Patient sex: F
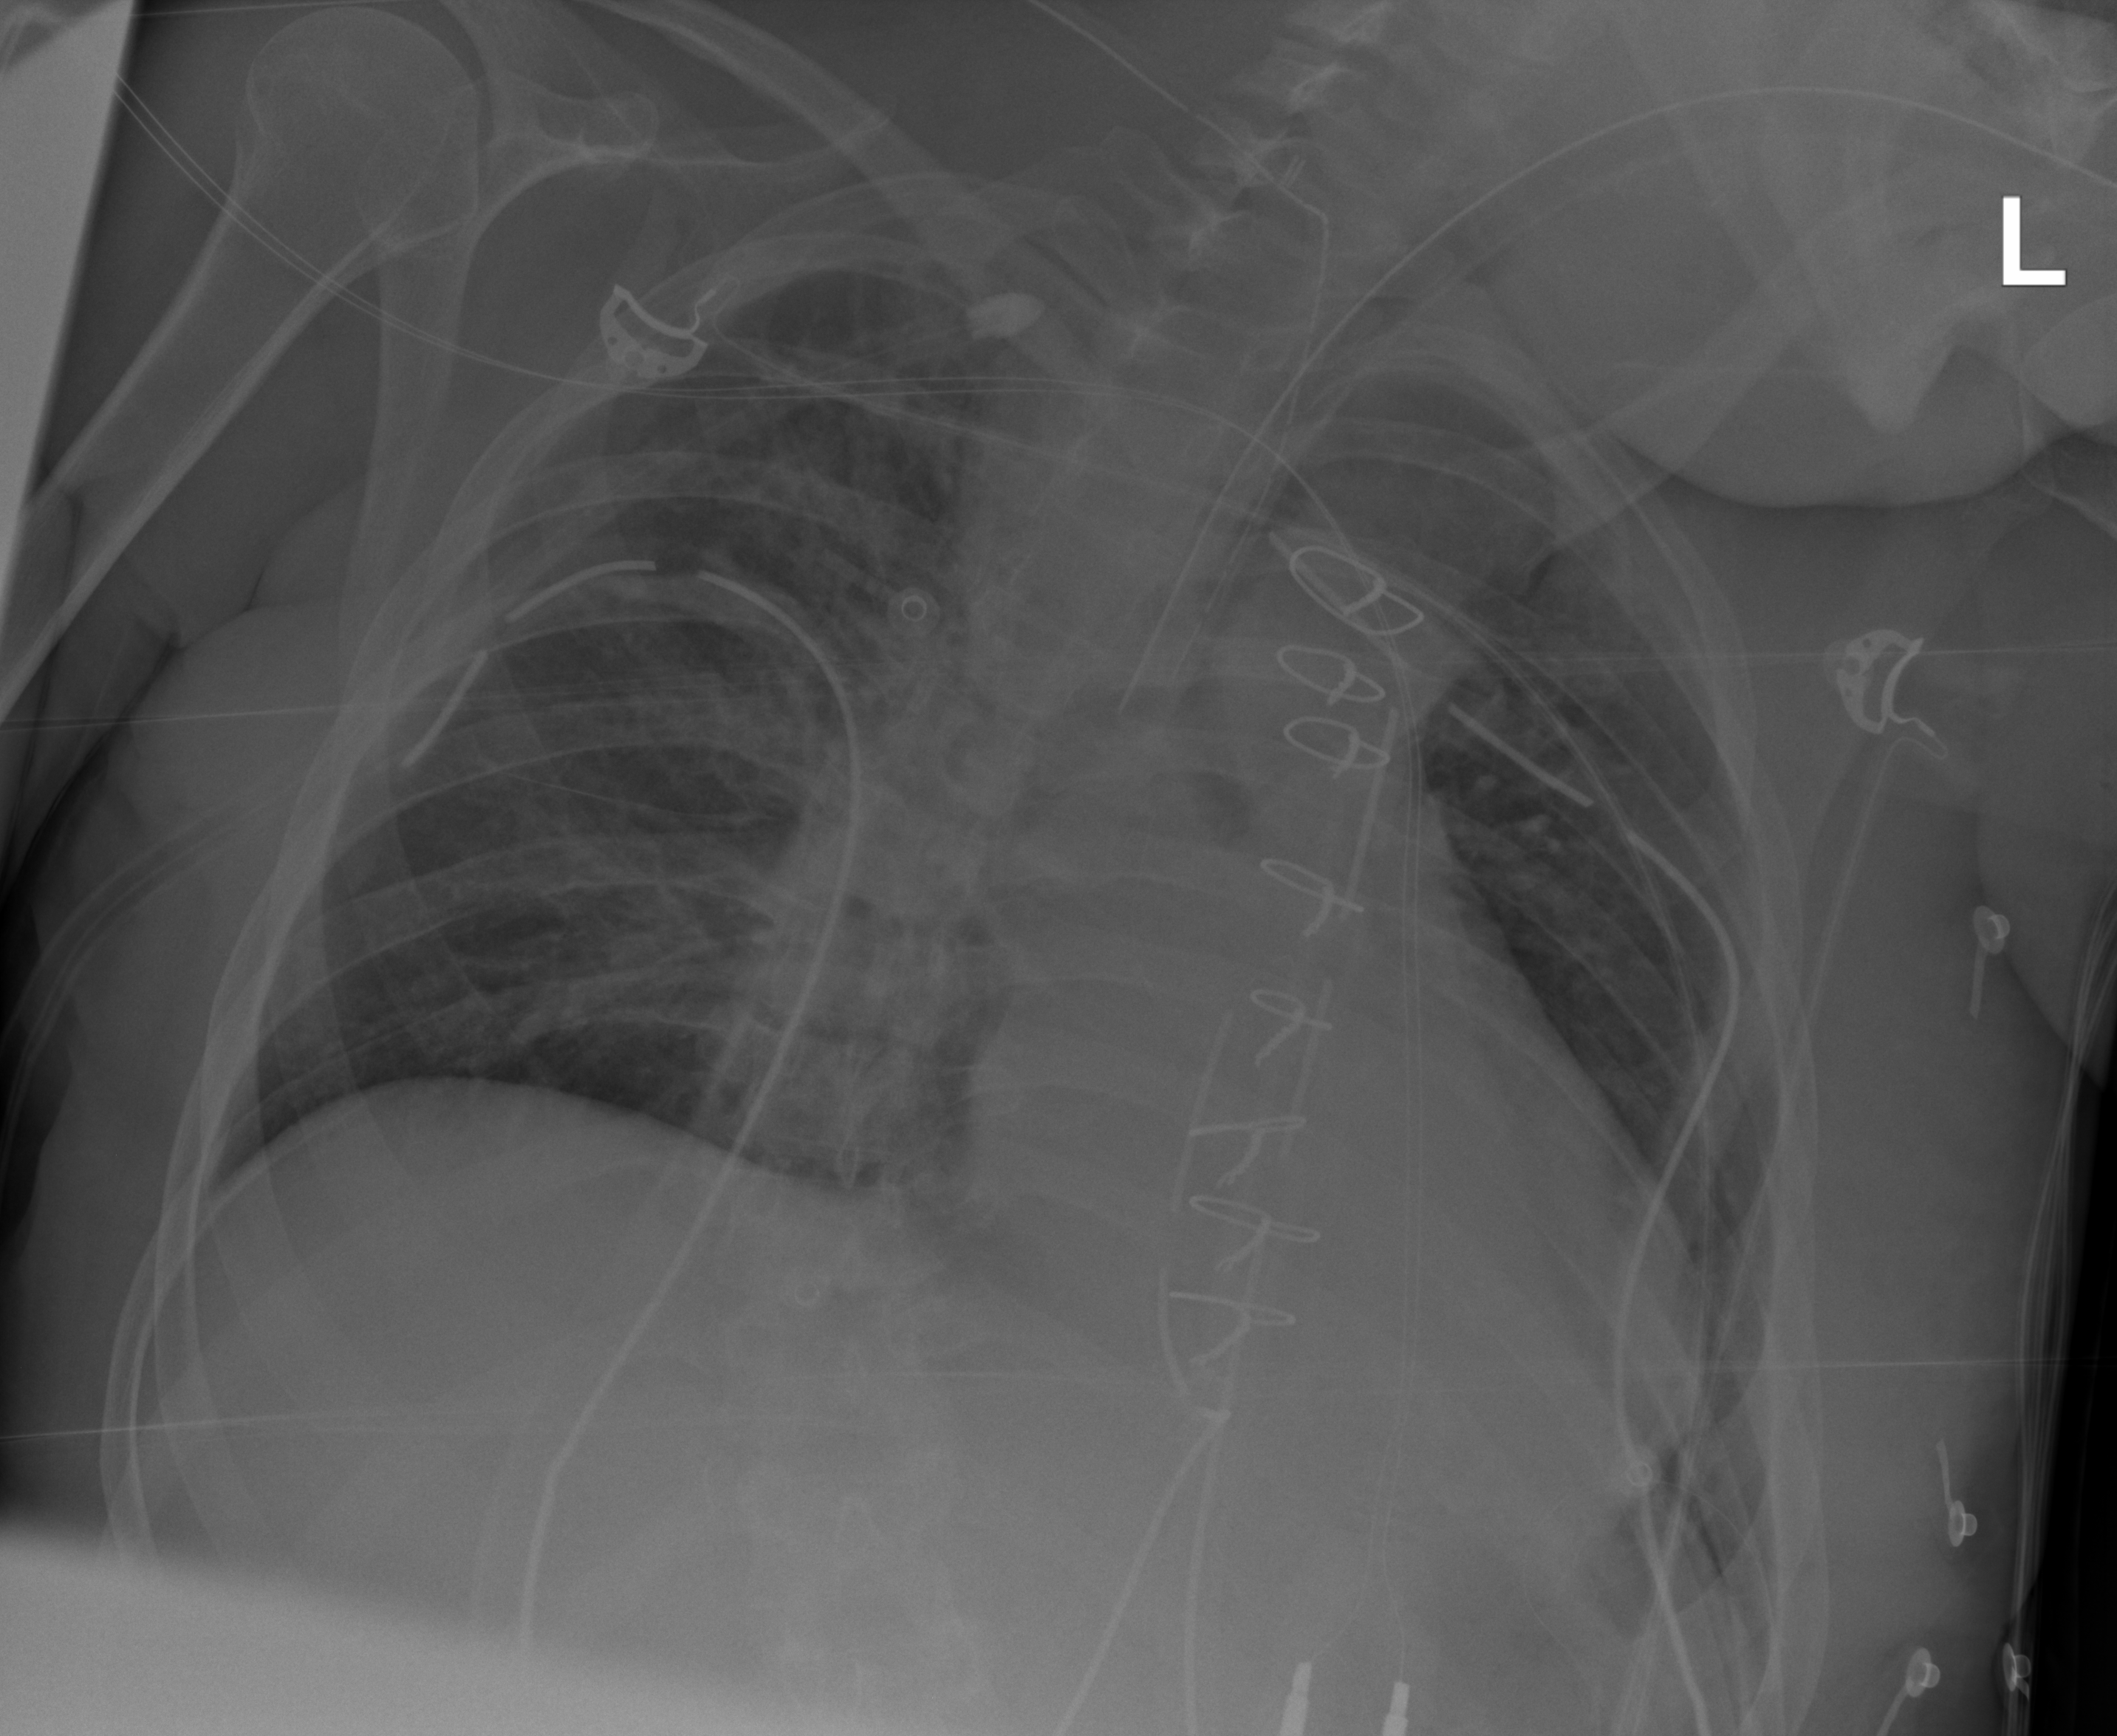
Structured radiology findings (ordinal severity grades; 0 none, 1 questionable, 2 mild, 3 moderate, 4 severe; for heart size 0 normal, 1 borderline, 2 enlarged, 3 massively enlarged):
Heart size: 2
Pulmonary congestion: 0
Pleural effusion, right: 0
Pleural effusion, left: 2
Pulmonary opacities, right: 0
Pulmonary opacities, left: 0
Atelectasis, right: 0
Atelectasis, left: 2